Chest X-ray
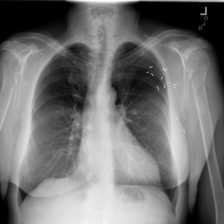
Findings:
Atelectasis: negative
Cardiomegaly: negative
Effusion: negative
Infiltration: negative
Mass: negative
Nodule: negative
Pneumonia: negative
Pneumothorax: negative
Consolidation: negative
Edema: negative
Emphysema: negative
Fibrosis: negative
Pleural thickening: negative
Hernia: negative